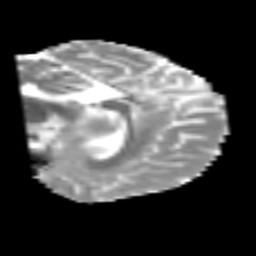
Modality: MD
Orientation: sagittal
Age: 25
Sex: male
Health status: healthy